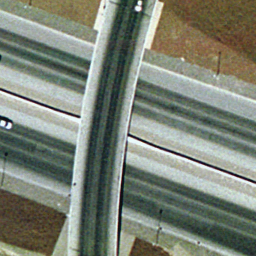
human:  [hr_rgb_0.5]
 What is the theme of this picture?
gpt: overpass

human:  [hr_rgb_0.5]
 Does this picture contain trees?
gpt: no

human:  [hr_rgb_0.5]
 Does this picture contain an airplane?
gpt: no

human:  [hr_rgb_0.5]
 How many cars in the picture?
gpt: one

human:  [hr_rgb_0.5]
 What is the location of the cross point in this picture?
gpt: center